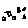
Label: triangle